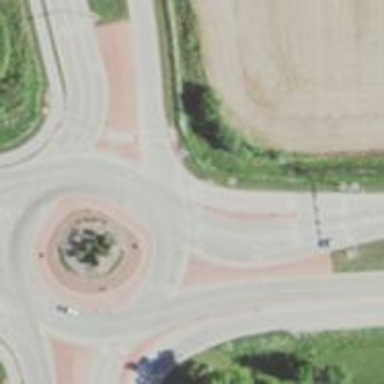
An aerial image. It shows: Roundabout at primary highway.